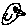
Label: bird